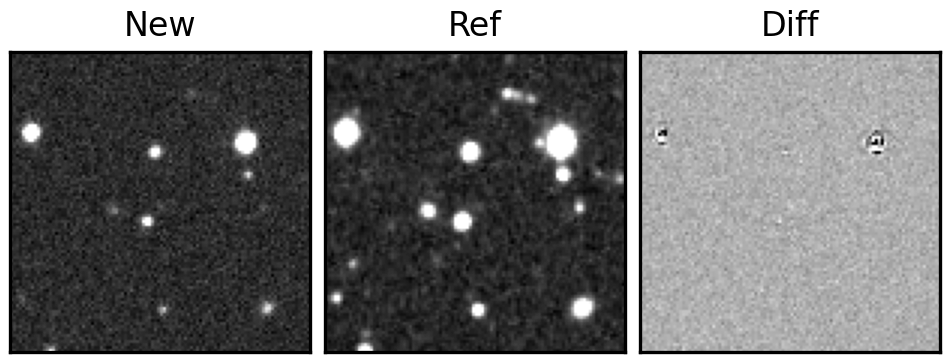
Label: real